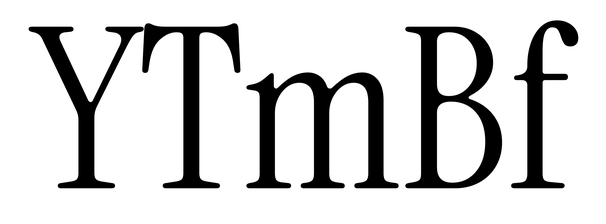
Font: InstrumentSerif-Regular